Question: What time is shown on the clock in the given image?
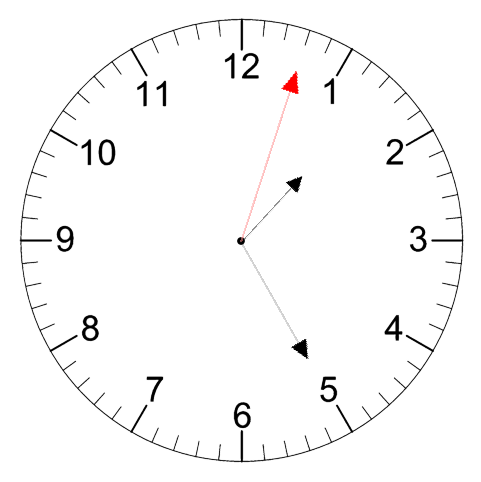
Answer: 01:25:03